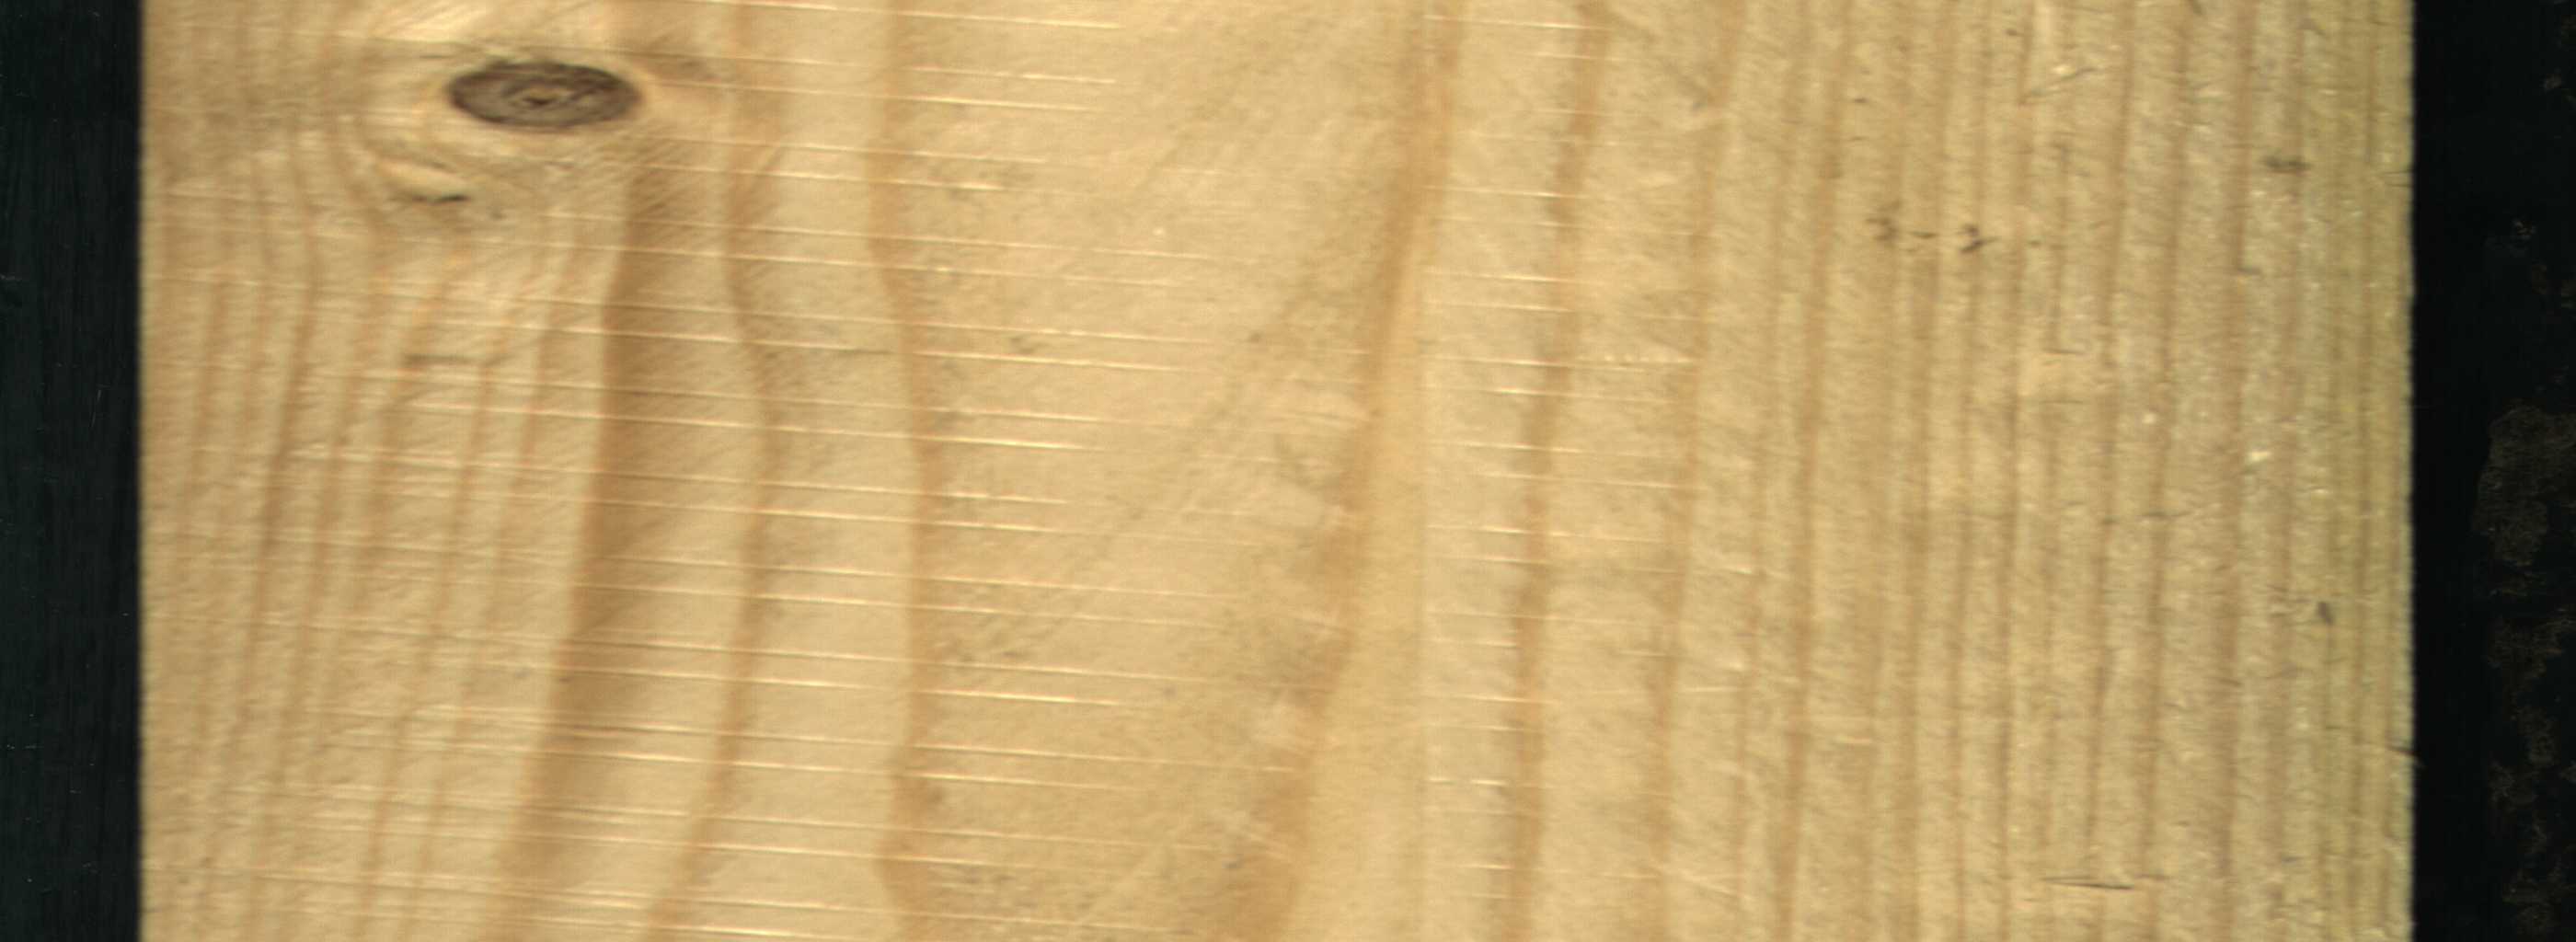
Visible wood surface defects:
Live_Knot